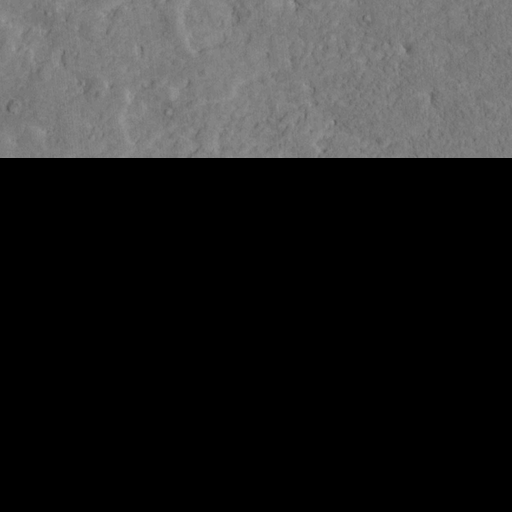
Classes present: Background